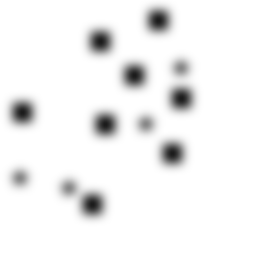
Squares: 8
Triangles: 0
Stars: 4
Total shapes: 12